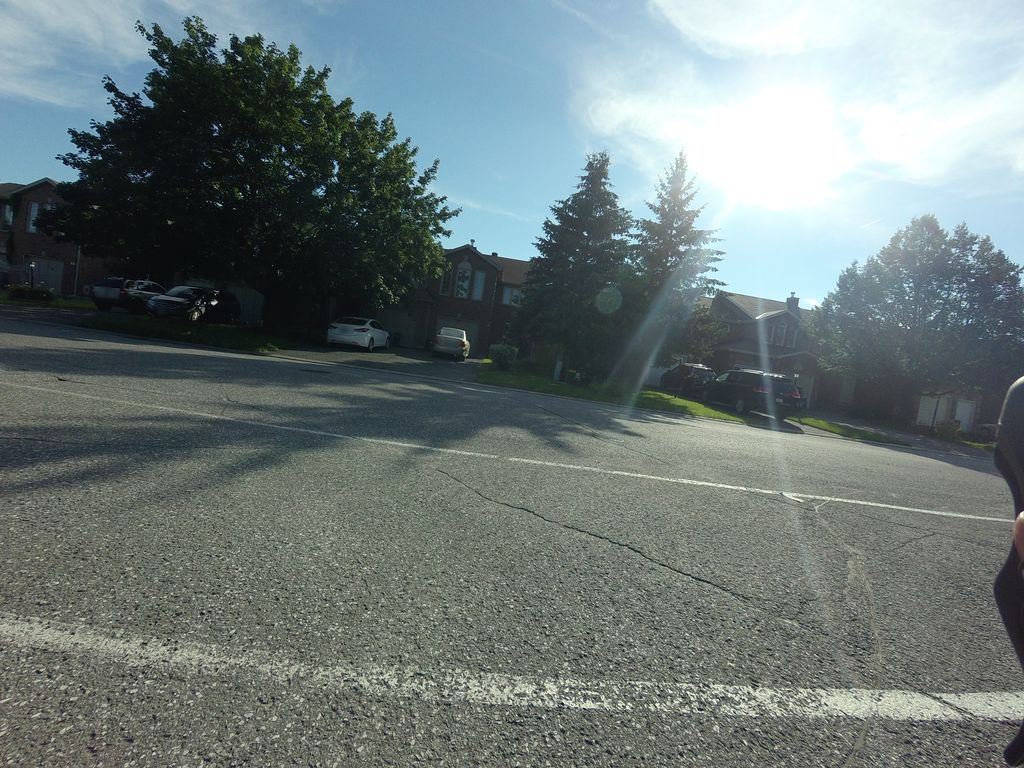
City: ottawa-gatineau